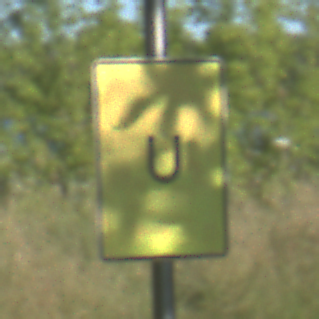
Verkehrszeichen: AnkuendigungOderFortsetzungUmleitungOhnePfeilsymbol
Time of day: MorningAfternoon
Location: Outdoor (Nature)
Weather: Clear
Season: NotSpecified
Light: Natural